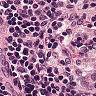
Metastatic tissue present: no